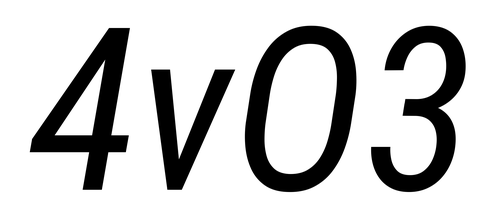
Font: Roboto-Italic_Condensed_Italic